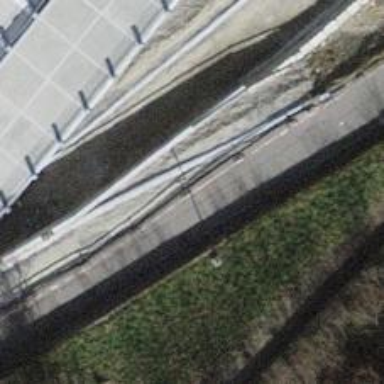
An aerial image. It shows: Cycle barrier.